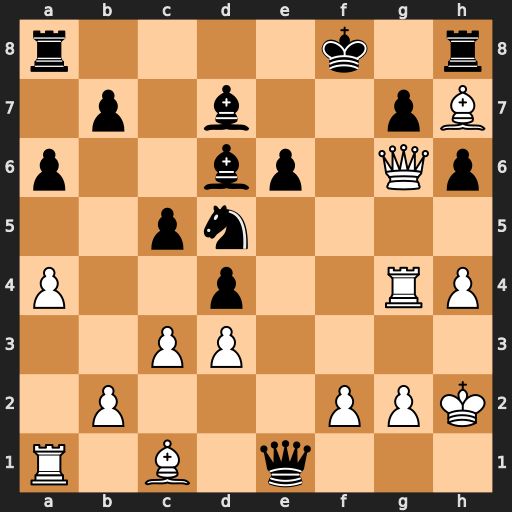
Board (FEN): r4k1r/1p1b2pB/p2bp1Qp/2pn4/P2p2RP/2PP4/1P3PPK/R1B1q3
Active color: w
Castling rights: -
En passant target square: -
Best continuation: f4 Rxh7 Qxh7